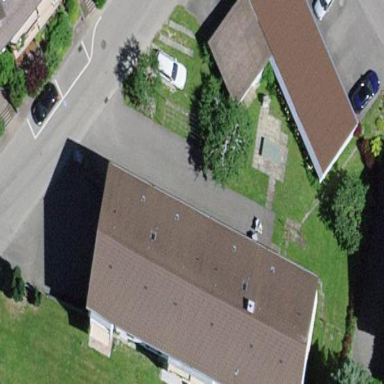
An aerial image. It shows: Garage building.